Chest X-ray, AP view. Patient: 60 years old, sex F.
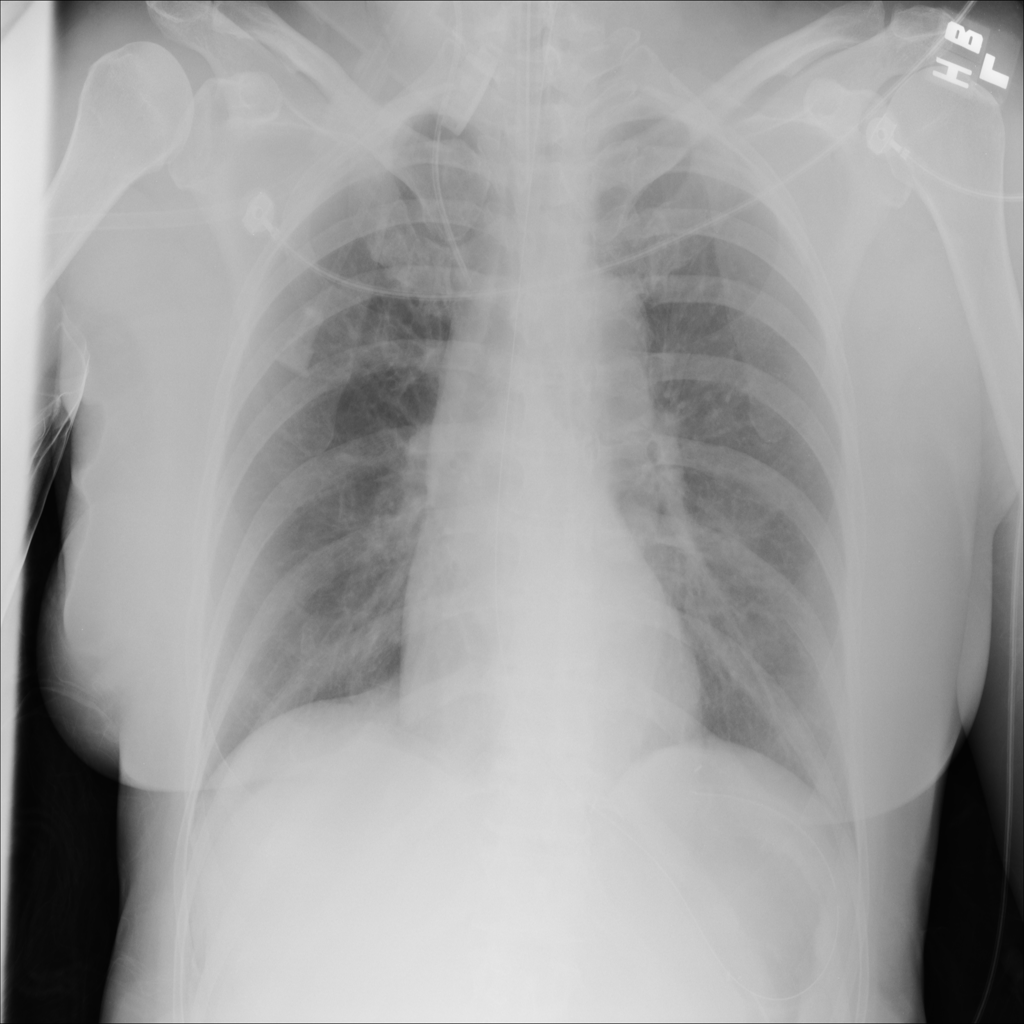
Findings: No Finding